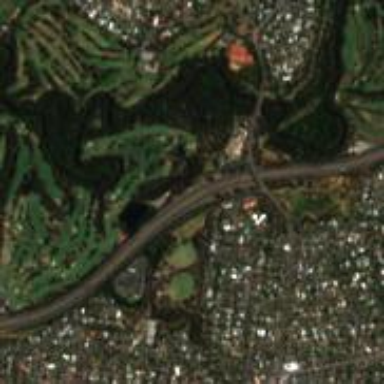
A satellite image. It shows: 18-hole golf course.